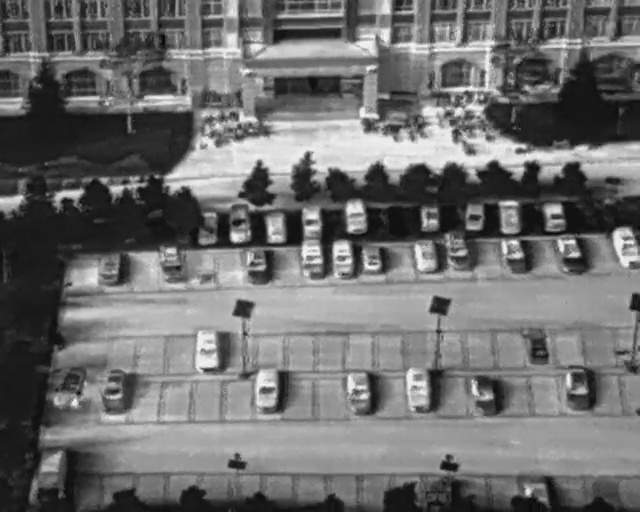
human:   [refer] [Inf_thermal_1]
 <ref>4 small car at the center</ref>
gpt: <box>[[64, 40, 69, 44, 2], [40, 42, 45, 46, 2], [46, 40, 51, 45, 2], [29, 42, 35, 46, 2]]</box>

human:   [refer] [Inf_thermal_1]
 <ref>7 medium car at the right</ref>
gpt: <box>[[85, 47, 92, 52, 167], [76, 39, 82, 44, 175], [68, 46, 74, 51, 173], [77, 47, 83, 52, 167], [80, 64, 86, 69, 174], [83, 39, 88, 44, 2], [93, 45, 101, 50, 2]]</box>

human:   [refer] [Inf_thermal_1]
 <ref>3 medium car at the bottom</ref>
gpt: <box>[[38, 73, 45, 78, 2], [52, 74, 59, 79, 2], [61, 73, 69, 78, 2]]</box>

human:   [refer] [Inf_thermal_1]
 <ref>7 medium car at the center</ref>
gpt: <box>[[28, 65, 35, 70, 2], [53, 39, 58, 44, 174], [63, 47, 69, 52, 170], [50, 48, 57, 52, 2], [45, 48, 52, 52, 2], [34, 40, 40, 45, 176], [37, 49, 43, 54, 2]]</box>

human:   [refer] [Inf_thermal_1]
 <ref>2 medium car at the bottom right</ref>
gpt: <box>[[86, 73, 94, 78, 2], [72, 74, 79, 79, 169]]</box>

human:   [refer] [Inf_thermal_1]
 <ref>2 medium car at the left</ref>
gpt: <box>[[23, 48, 30, 53, 170], [14, 49, 20, 54, 2]]</box>

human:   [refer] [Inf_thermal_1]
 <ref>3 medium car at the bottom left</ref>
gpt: <box>[[14, 73, 21, 79, 2], [7, 72, 14, 77, 26], [3, 90, 12, 96, 2]]</box>